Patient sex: M
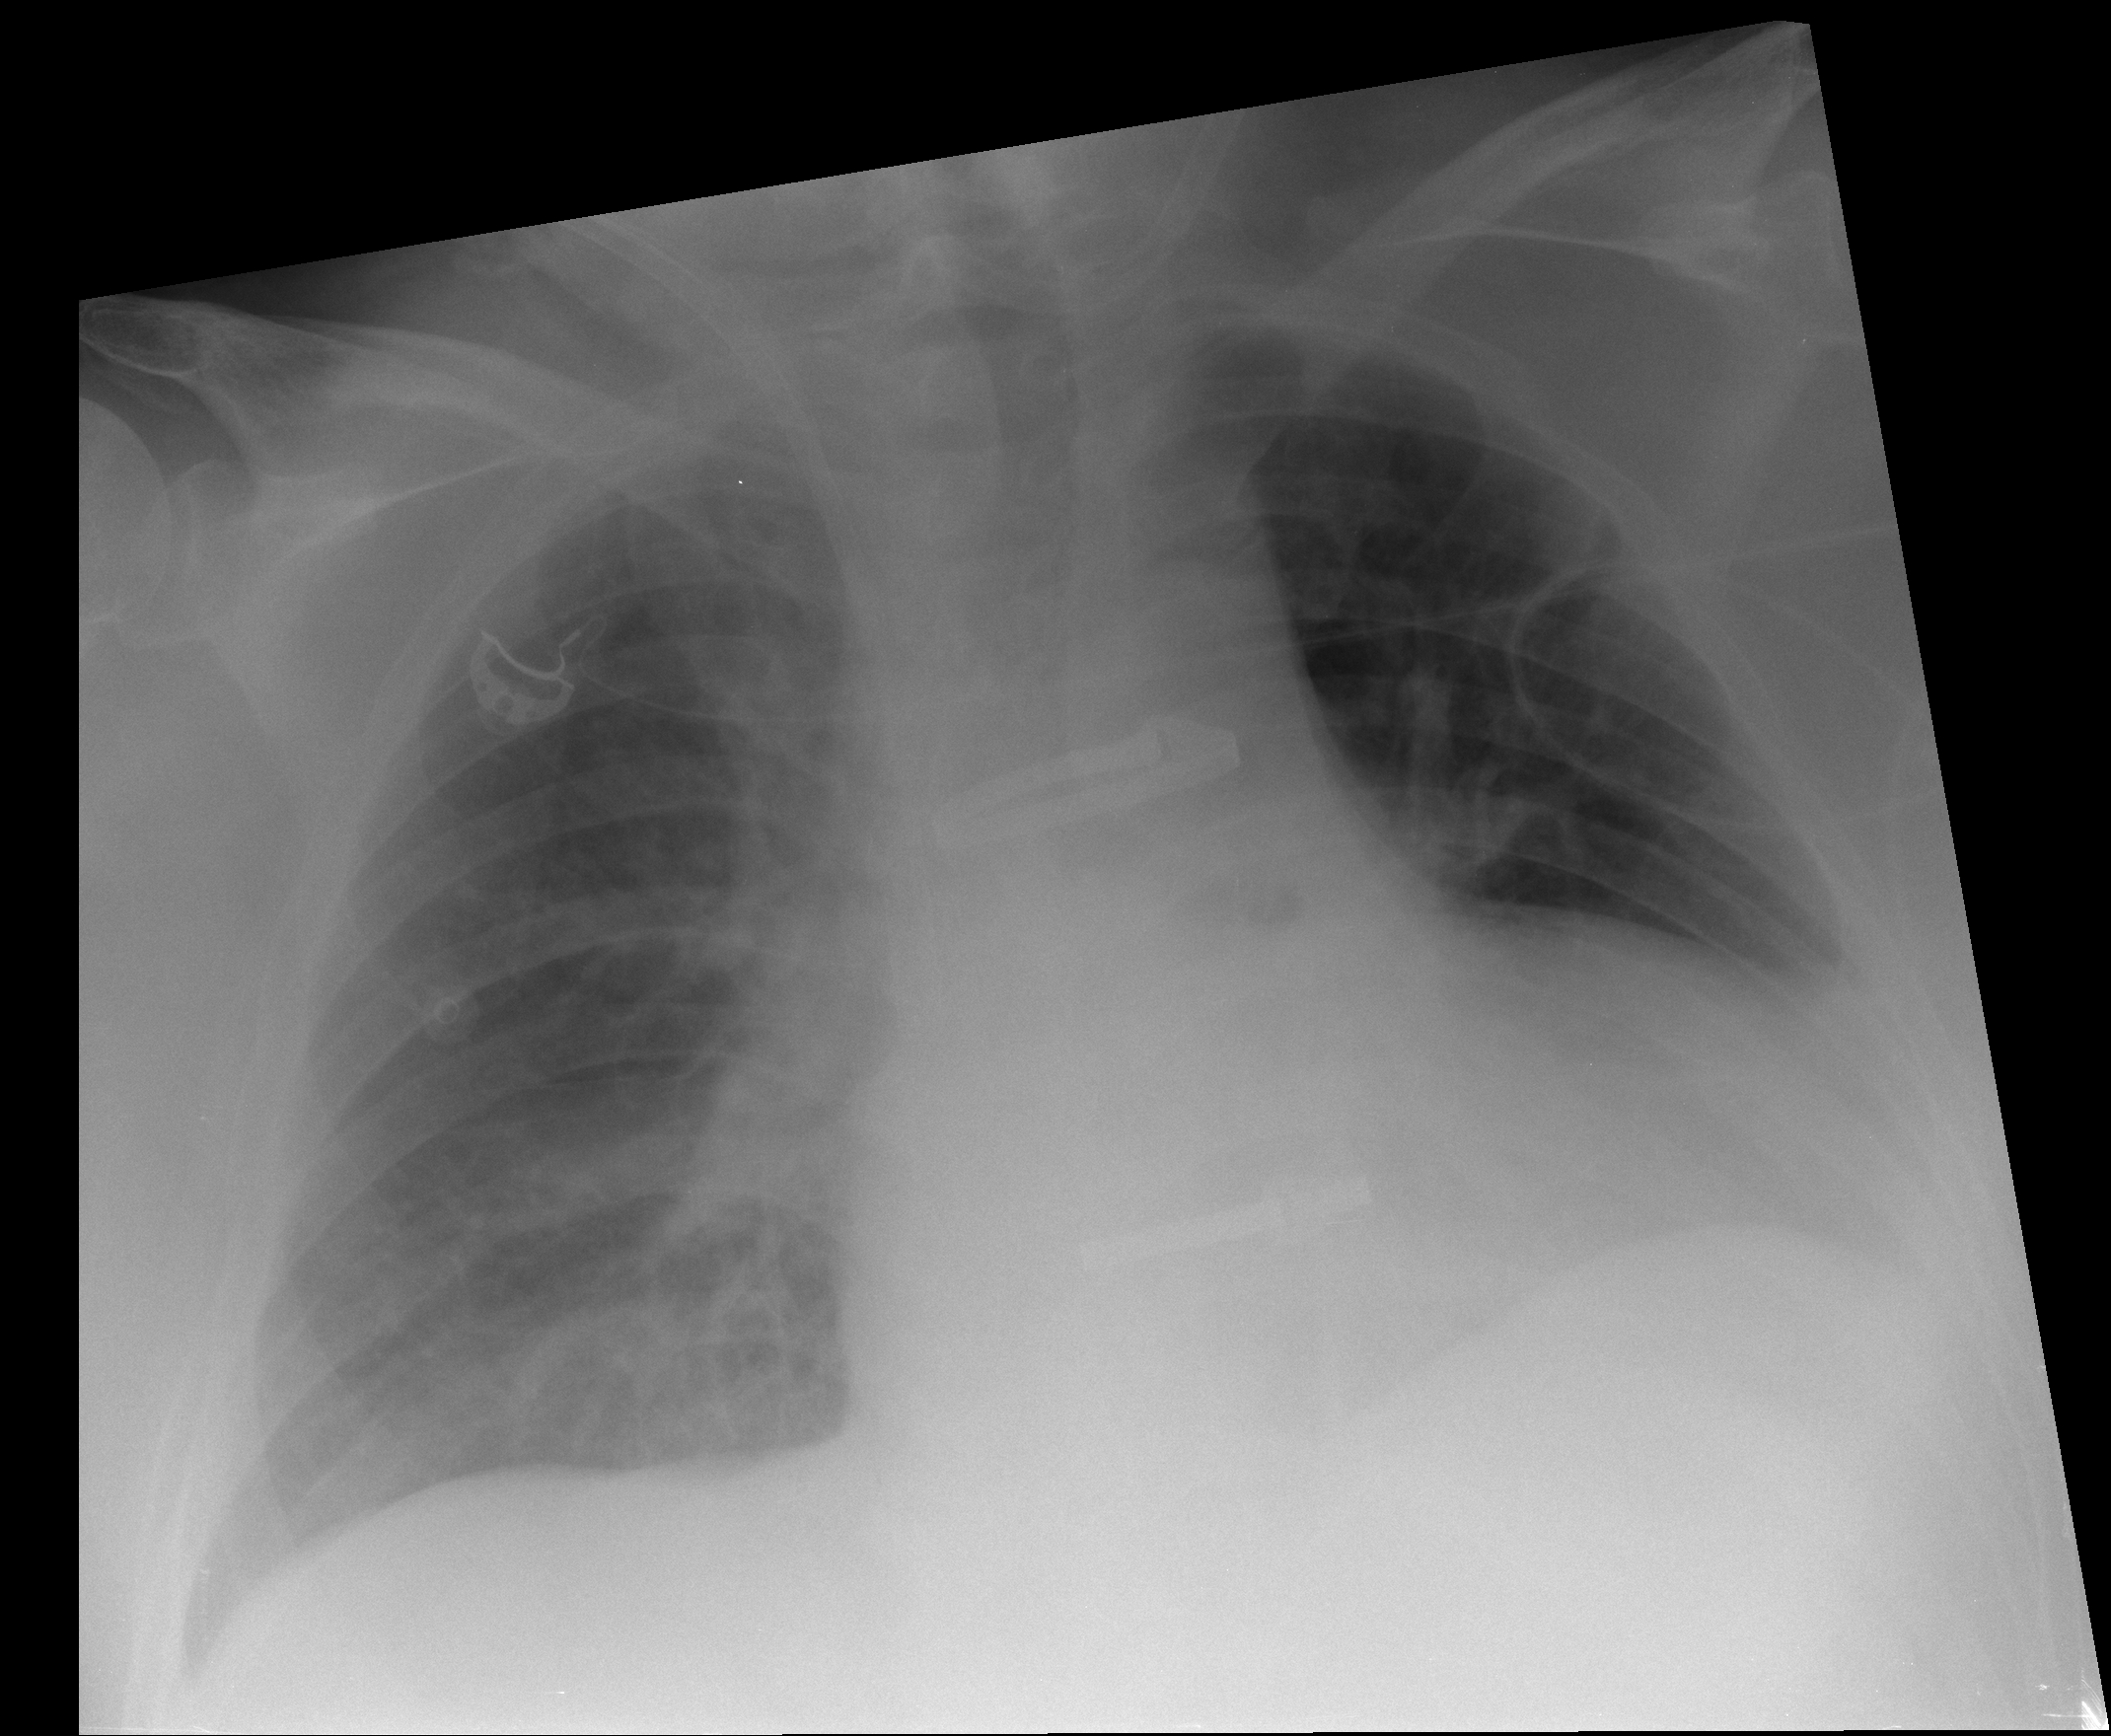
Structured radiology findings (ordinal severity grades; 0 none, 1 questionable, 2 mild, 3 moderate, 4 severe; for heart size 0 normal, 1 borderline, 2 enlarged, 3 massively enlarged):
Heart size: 1
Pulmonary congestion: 1
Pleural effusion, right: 0
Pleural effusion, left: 0
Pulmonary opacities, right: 0
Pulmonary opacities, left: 0
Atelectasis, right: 0
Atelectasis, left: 0